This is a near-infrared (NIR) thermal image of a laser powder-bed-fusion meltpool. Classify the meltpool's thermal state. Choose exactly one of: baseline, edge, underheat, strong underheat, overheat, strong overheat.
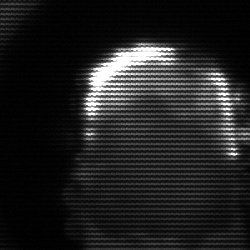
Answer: baseline